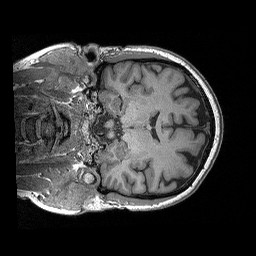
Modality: T1w
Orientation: coronal
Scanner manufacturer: siemens
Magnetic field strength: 3 T
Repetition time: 2.3 s
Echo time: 0.00298 s